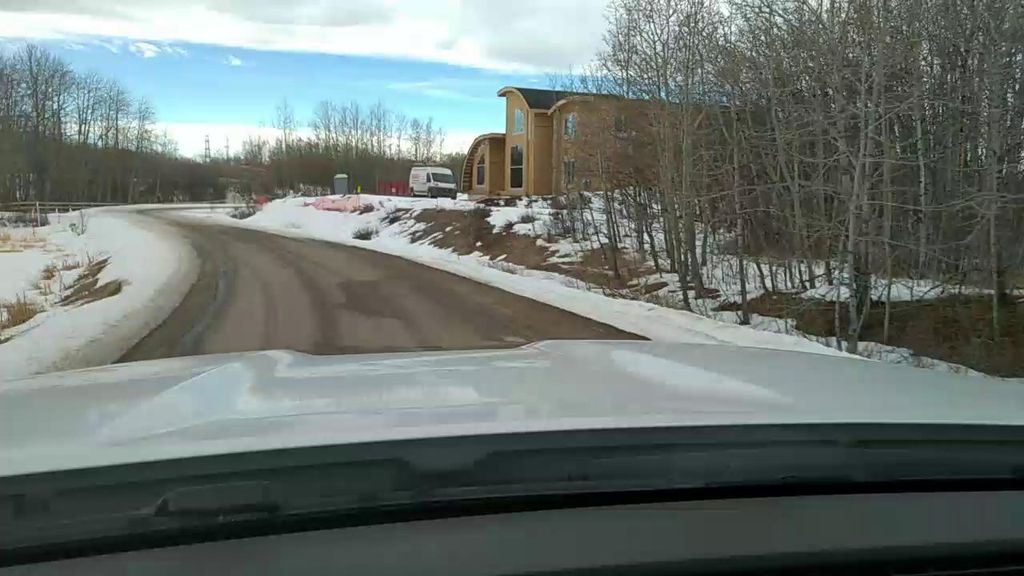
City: calgary